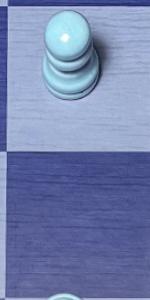
Label: Empty